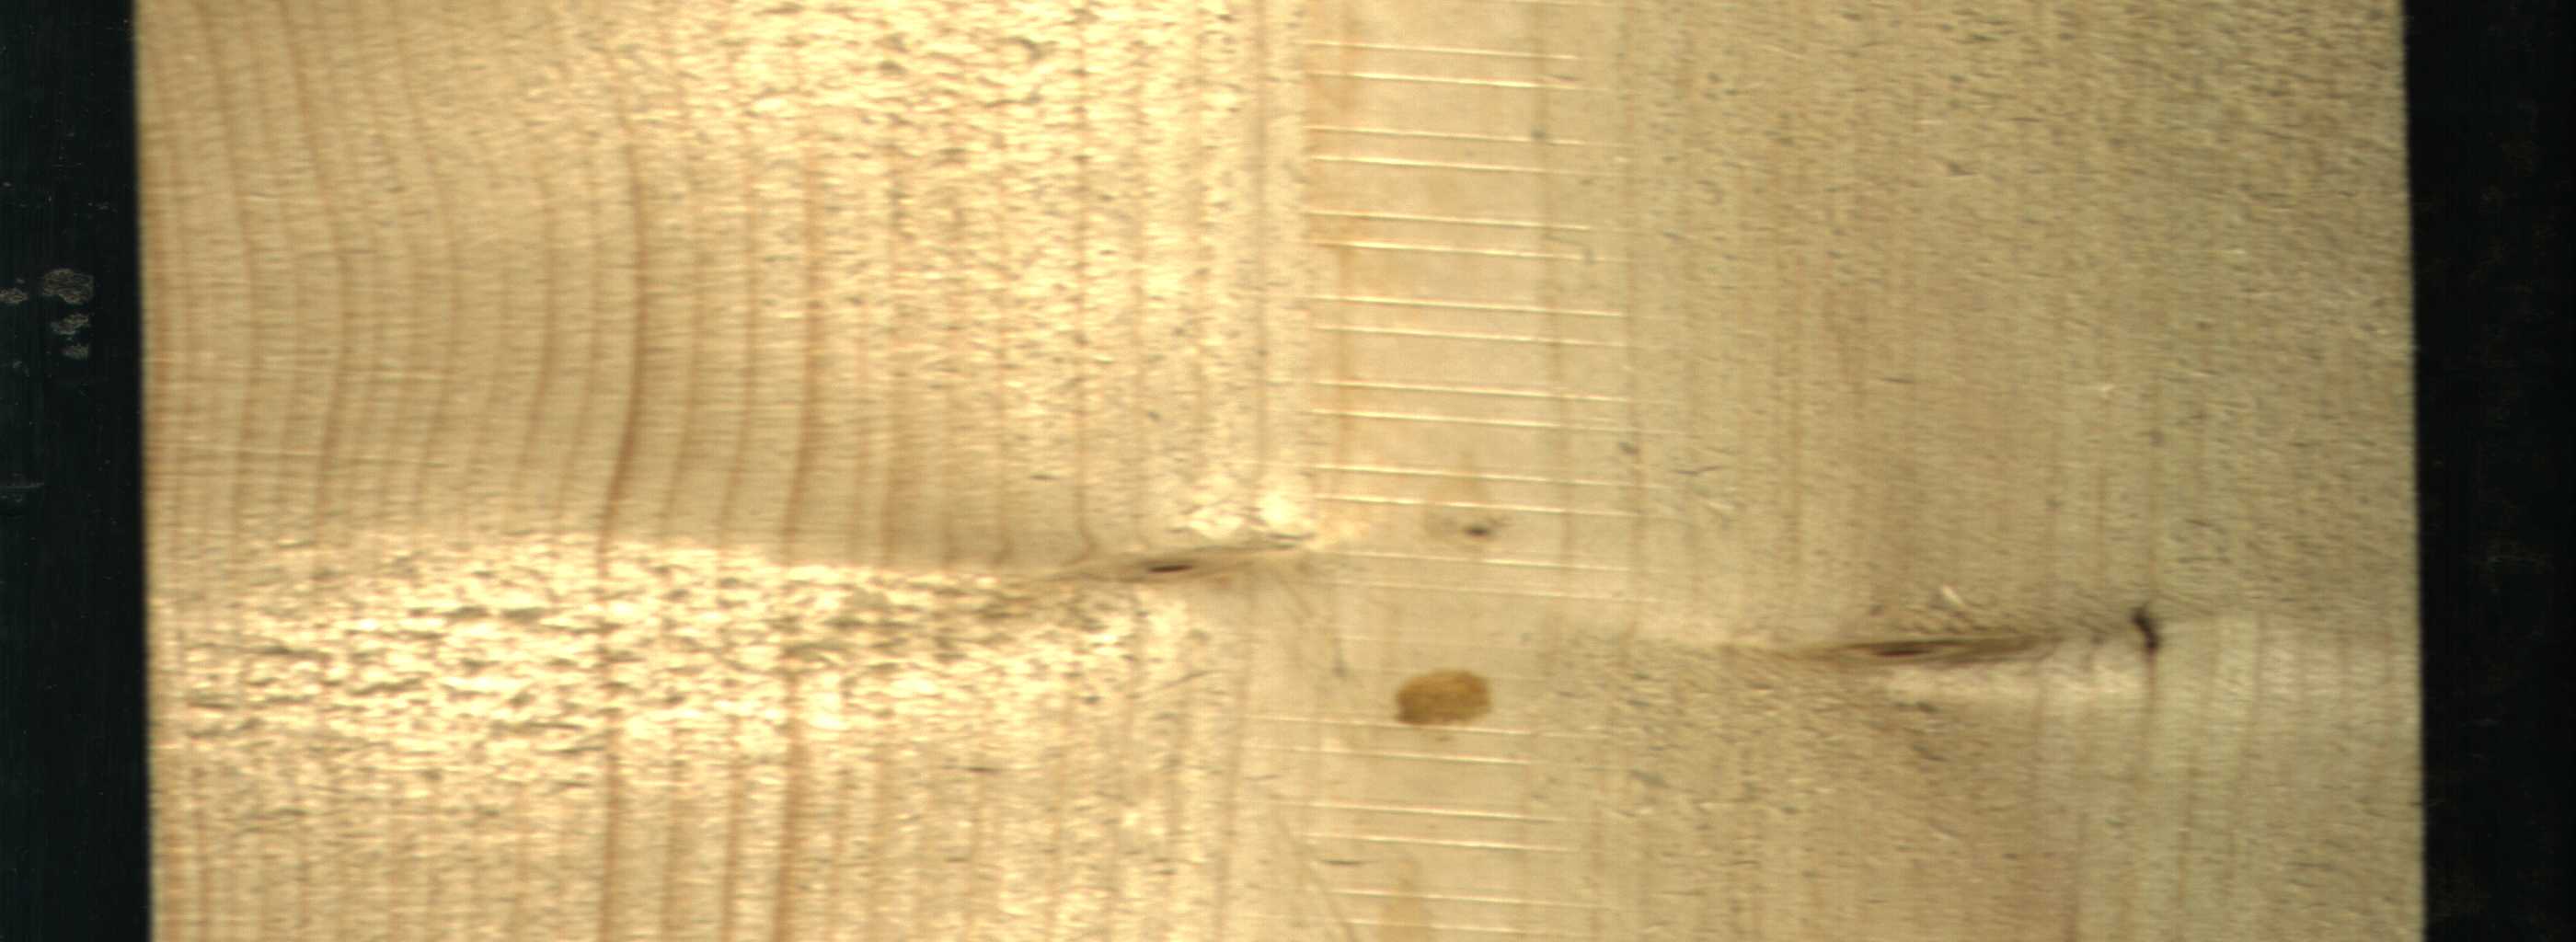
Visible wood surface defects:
resin
resin
Live_Knot
Live_Knot